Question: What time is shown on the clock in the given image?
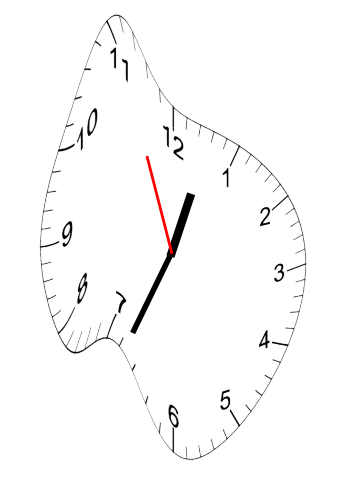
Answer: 12:33:56